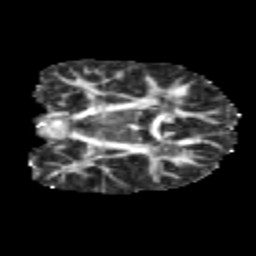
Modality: FA
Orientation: coronal
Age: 10
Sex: male
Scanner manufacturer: siemens
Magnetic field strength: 3 T
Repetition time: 3.8 s
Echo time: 0.07 s